Question: I have a default edit button on the top left of my navigation bar. When it is pressed, the damn table does not show the indentation the first time. When I press "done" it does! How do i fix this?

Here is my code:
'''
- (void)viewDidLoad {
self.navigationItem.leftBarButtonItem = self.editButtonItem;
}
#pragma mark edit
- (void)setEditing:(BOOL)editing animated:(BOOL)animated {
[super setEditing:editing animated:animated];
[_tableView setEditing:editing animated:animated];
}
- (BOOL)tableView:(UITableView *)tableView shouldIndentWhileEditingRowAtIndexPath:(NSIndexPath *)indexPath {
return YES;
}
- (BOOL)tableView:(UITableView *)tableView canEditRowAtIndexPath:(NSIndexPath *)indexPath
{
return YES;
}
- (UITableViewCellEditingStyle)tableView:(UITableView *)tableView editingStyleForRowAtIndexPath:(NSIndexPath *)indexPath
{
return UITableViewCellEditingStyleDelete;
}
-(void) tableView:(UITableView *)tableView
commitEditingStyle:(UITableViewCellEditingStyle)editingStyle
forRowAtIndexPath:(NSIndexPath *)indexPath
{
}
'''
'''
- (void)willTransitionToState:(UITableViewCellStateMask)state
- (void)didTransitionToState:(UITableViewCellStateMask)state
'''
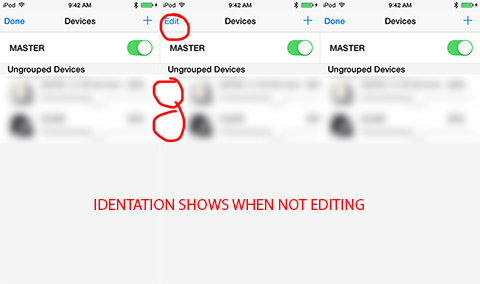
Answer: Overriding these two methods in the UITableViewCell subclass removes the indentation for me.
'''
- (void)willTransitionToState:(UITableViewCellStateMask)state
- (void)didTransitionToState:(UITableViewCellStateMask)state
'''
So I can now make my own animation.